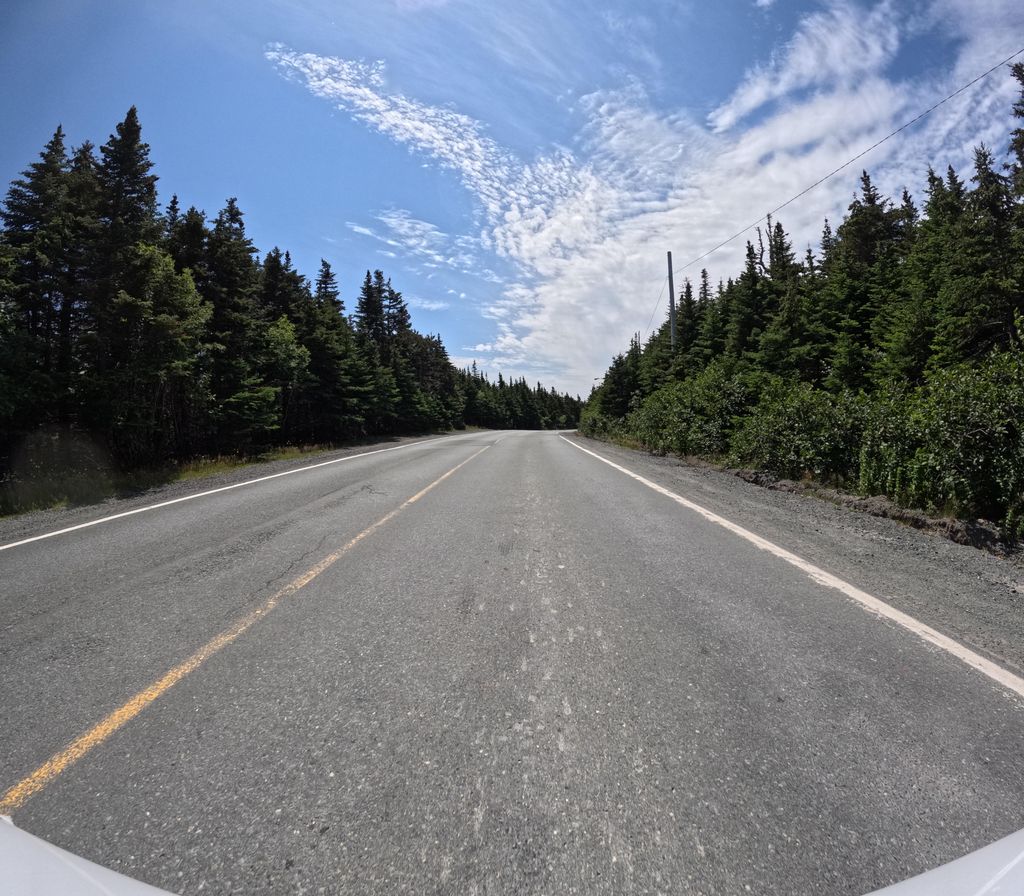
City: st_johns